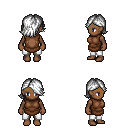
a pixel art fantasy rpg character, female body template, human, dark skin, brown tunic, white pants, white swoop hairstyle, four views (front, back, left, right), 2x2 character sprite sheet, small pixel art, hard edges, no anti-aliasing